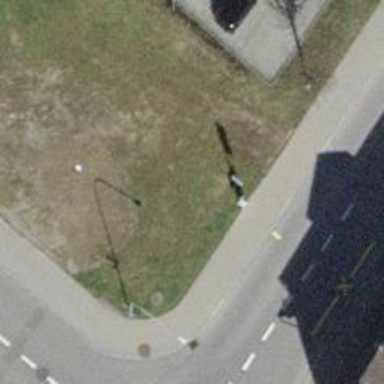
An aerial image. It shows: Bus stop with platform for public transport.